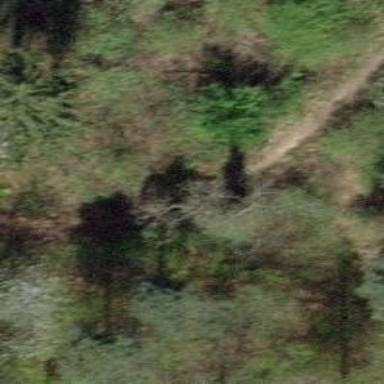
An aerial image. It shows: Unpaved path.